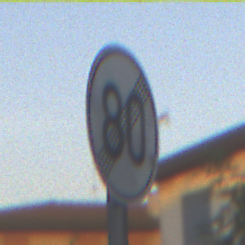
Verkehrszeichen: EndeGeschwindigkeit80
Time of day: SunriseSunset
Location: Outdoor (Urban)
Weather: Clear
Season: NotSpecified
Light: Natural